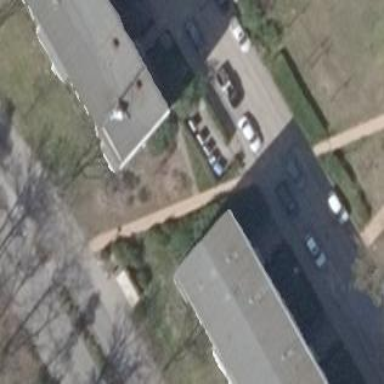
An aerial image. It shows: View of apartment building.